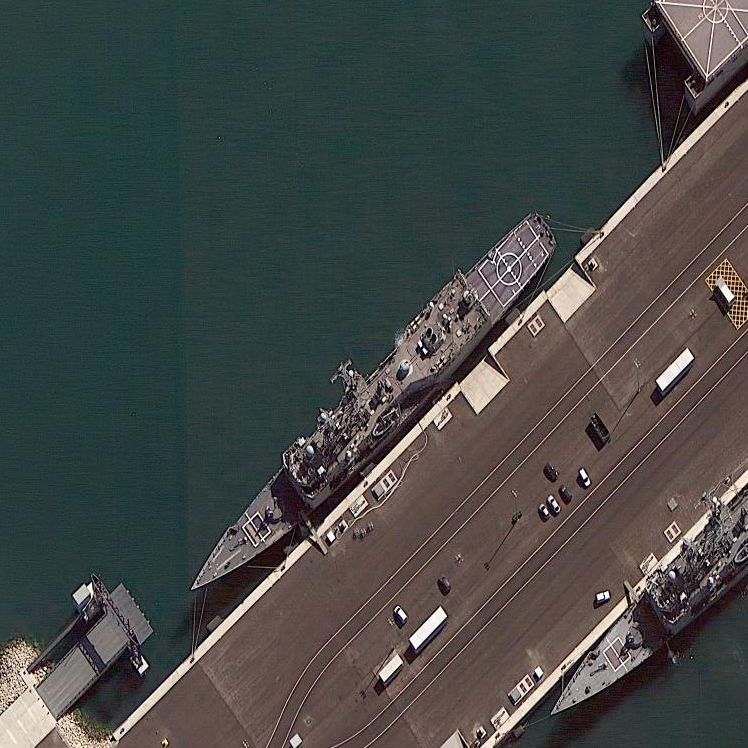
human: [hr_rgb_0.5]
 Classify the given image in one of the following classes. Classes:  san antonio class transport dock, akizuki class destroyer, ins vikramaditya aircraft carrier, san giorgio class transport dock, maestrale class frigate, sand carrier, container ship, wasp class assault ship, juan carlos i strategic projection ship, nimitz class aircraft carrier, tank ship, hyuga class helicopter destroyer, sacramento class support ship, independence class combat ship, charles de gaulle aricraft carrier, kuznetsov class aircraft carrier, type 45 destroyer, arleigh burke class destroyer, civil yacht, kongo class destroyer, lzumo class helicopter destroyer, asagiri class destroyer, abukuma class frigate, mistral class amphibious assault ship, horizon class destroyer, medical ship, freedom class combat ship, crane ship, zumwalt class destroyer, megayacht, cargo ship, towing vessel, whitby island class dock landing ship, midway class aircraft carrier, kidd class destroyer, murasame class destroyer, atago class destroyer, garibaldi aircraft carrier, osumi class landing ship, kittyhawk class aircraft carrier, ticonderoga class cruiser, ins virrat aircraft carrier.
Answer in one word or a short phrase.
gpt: Ticonderoga class cruiser